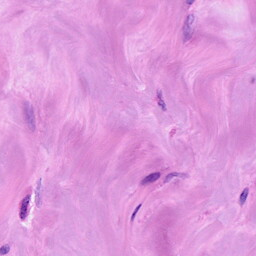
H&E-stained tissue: Breast